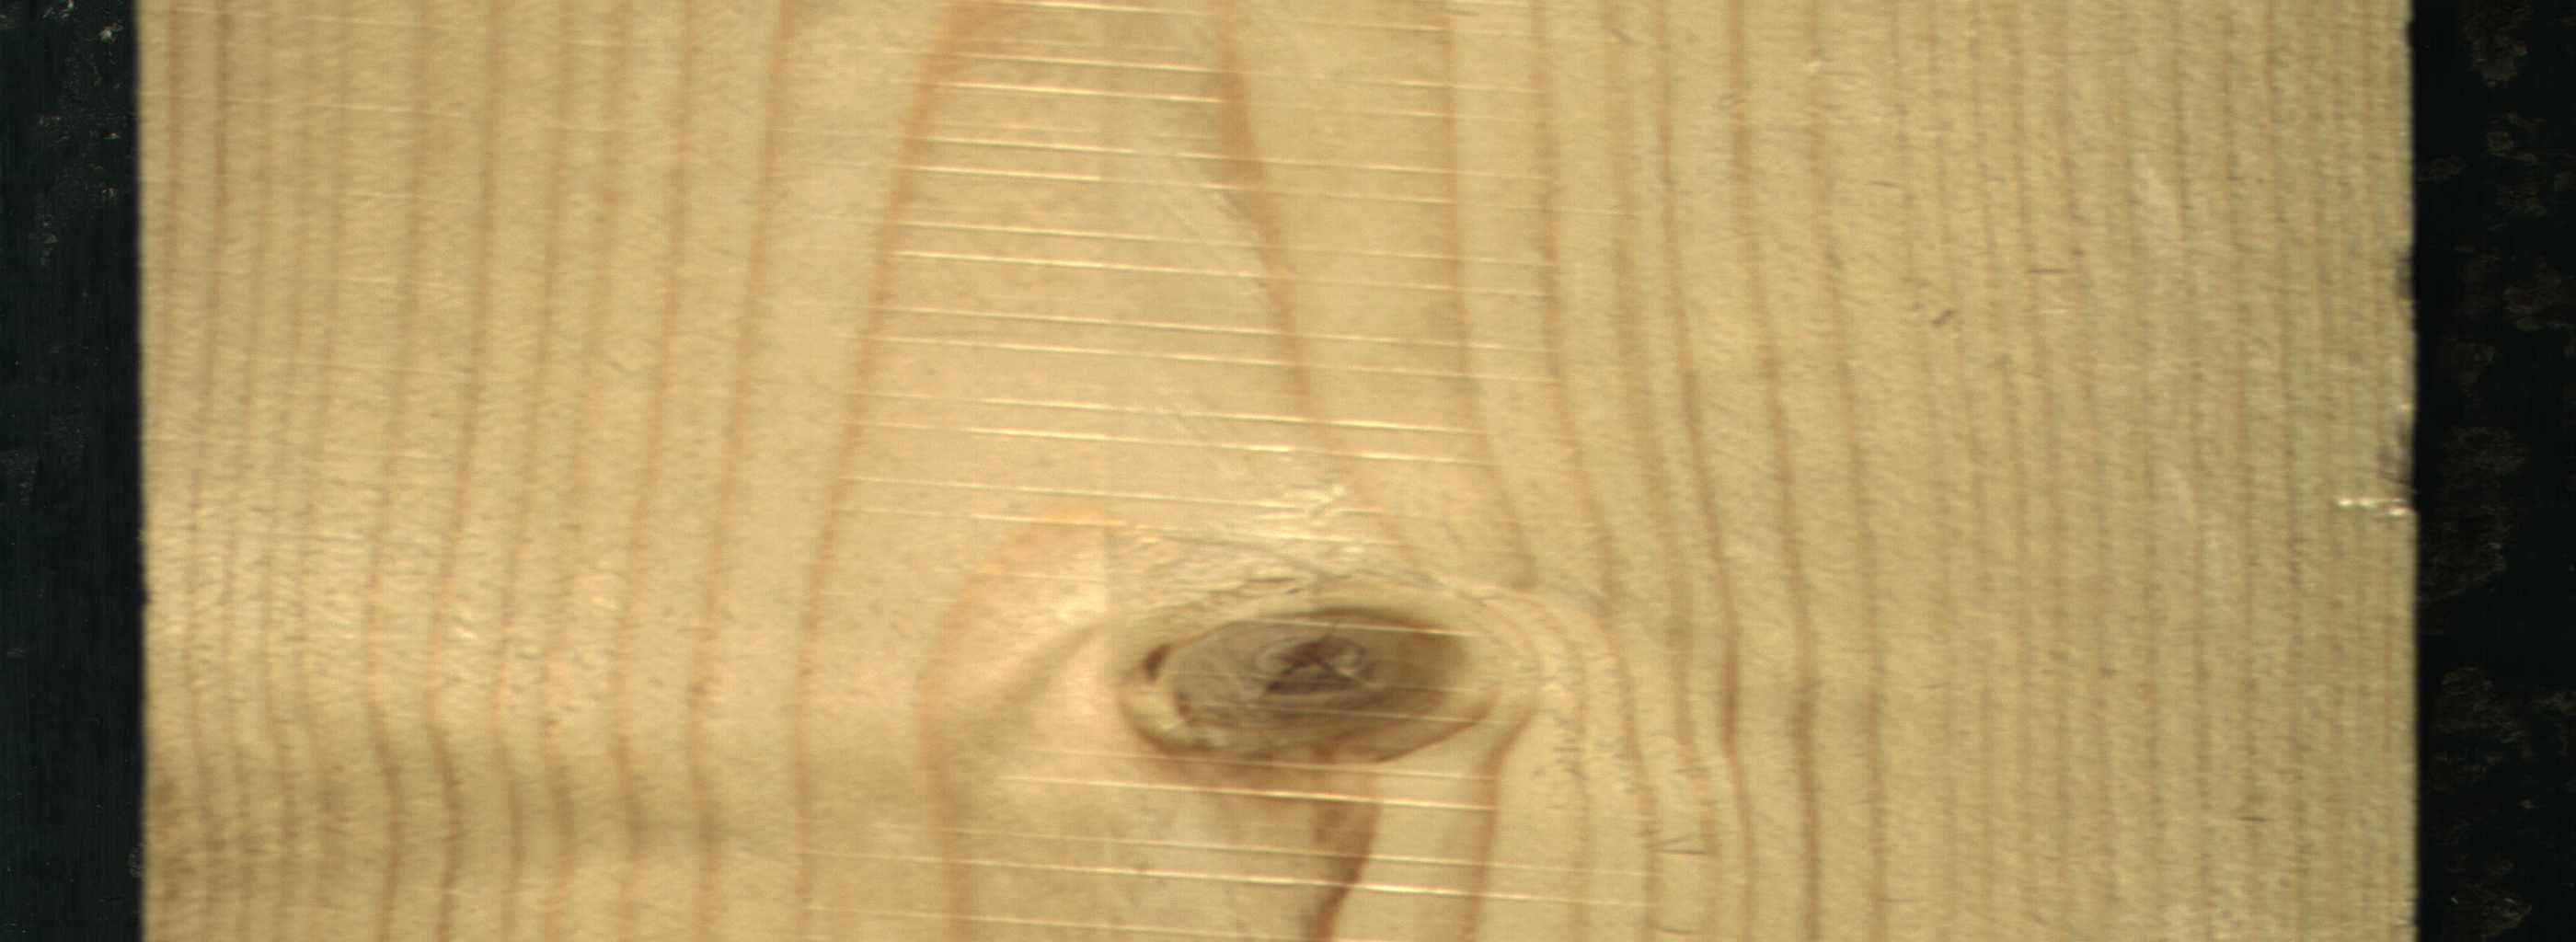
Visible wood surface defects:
Live_Knot